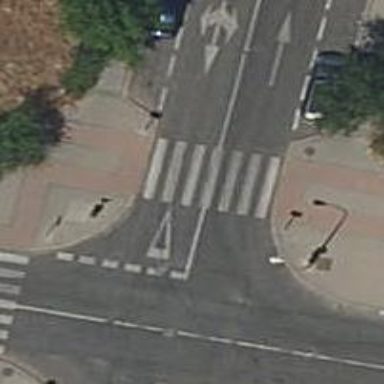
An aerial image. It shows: Road crossing with traffic signals.